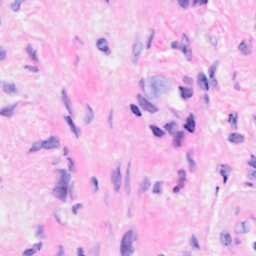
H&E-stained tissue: Breast